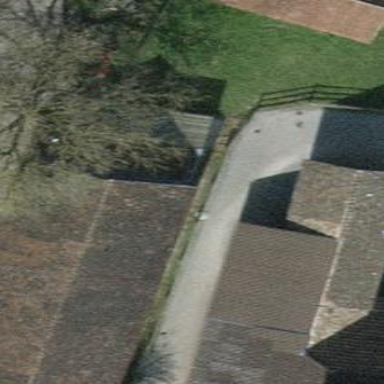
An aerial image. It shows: Shed.